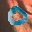
Label: 0